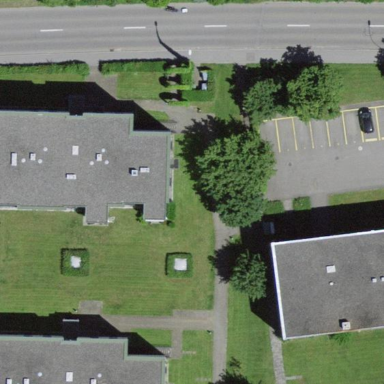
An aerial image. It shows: Apartment building with flat roof.